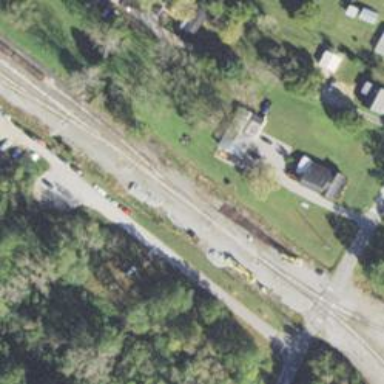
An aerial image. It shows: Railway yard.